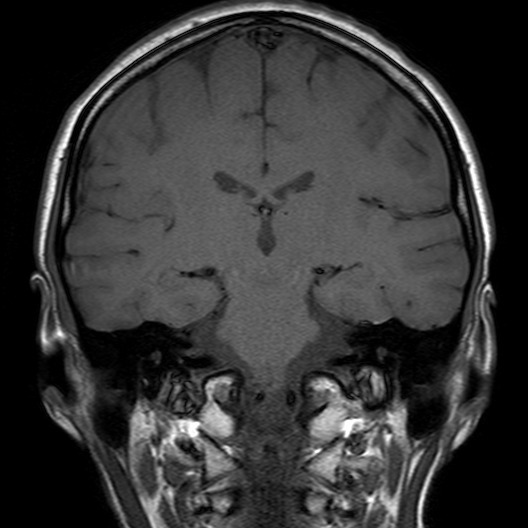
Label: notumor